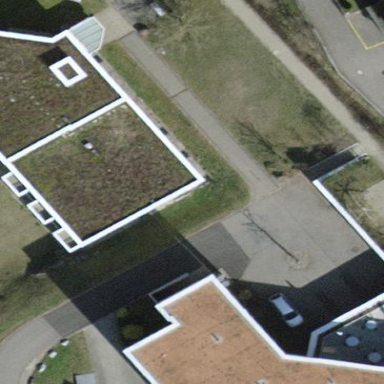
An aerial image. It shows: Building with flat roof.